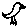
Label: bird